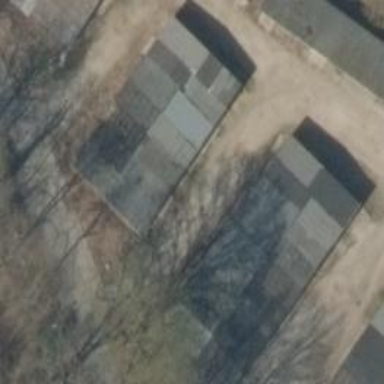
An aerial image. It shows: Group of garages.